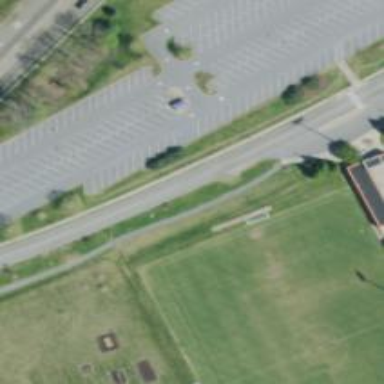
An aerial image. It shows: Parking space.